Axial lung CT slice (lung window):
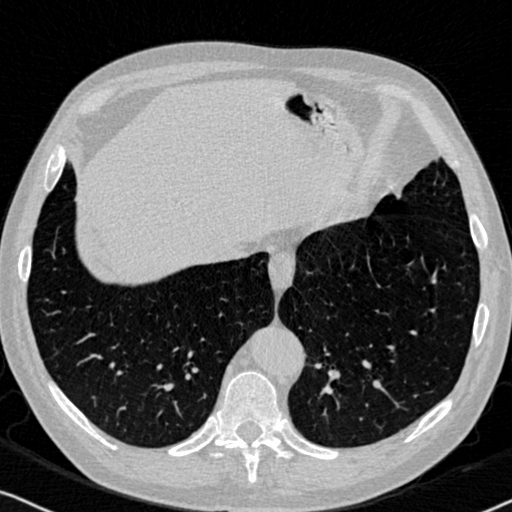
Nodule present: no